Question: 'document.querySelectorAll(".row__seat--selected");'
Shows a NodeList of 5 elements(<div........>) , I want to take only the in the JSON

'''
function buytickets() {
const tick = document.querySelectorAll(".row__seat--selected");
console.log(tick);
const myJSON = JSON.stringify(tick);
console.log(myJSON);
}
'''
'''
<div class="row">
<div class="row__seat tooltip" data-tooltip="R1"></div>
<div class="row__seat tooltip" data-tooltip="R2"></div>
<div class="row__seat tooltip" data-tooltip="R3"></div>
<div class="row__seat tooltip" data-tooltip="R4"></div>
<div class="row__seat tooltip" data-tooltip="R5"></div>
<div class="row__seat tooltip" data-tooltip="R6"></div>
<div class="row__seat tooltip" data-tooltip="R7"></div>
<div class="row__seat tooltip" data-tooltip="R8"></div>
<div class="row__seat tooltip" data-tooltip="R9"></div>
<div class="row__seat tooltip" data-tooltip="R10"></div>
<div class="row__seat tooltip" data-tooltip="R11"></div>
<div class="row__seat tooltip" data-tooltip="R12"></div>
<div class="row__seat tooltip" data-tooltip="R13"></div>
<div class="row__seat tooltip" data-tooltip="R14"></div>
<div class="row__seat tooltip" data-tooltip="R15"></div>
<div class="row__seat tooltip" data-tooltip="R16"></div>
<div class="row__seat tooltip" data-tooltip="R17"></div>
<div class="row__seat tooltip" data-tooltip="R18"></div>
</div>
'''
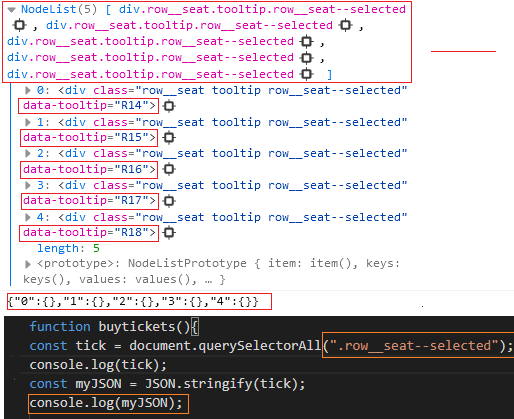
Answer: you can achieve that by this way
'''
document.querySelectorAll("[data-tooltip]").forEach(el =>{
console.log(el.dataset.tooltip)
})
'''
and to get specific one
'''
console.log(document.querySelector("[data-tooltip='R18']"))
'''